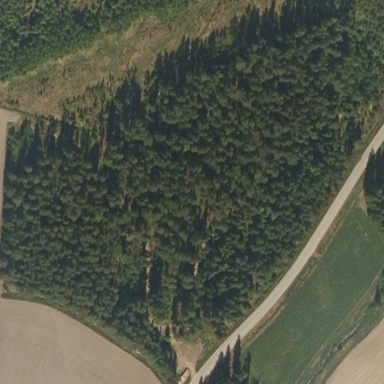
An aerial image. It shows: Needle-leaved woodland.